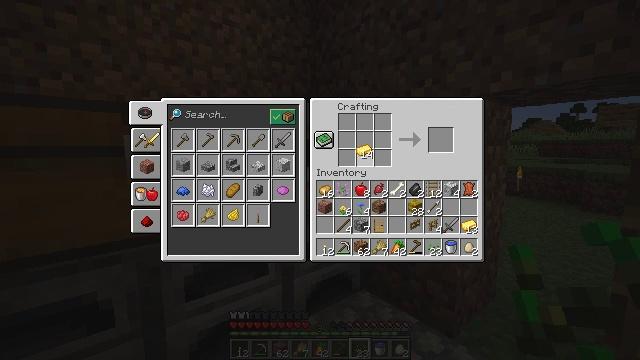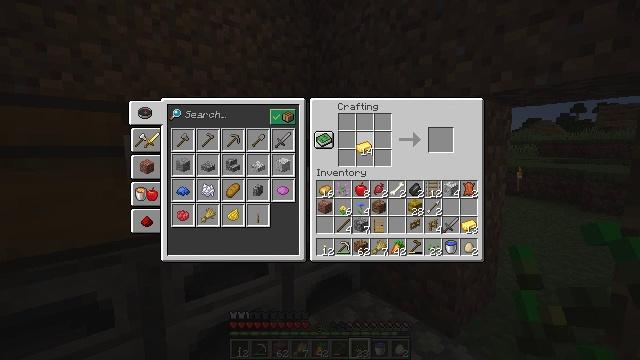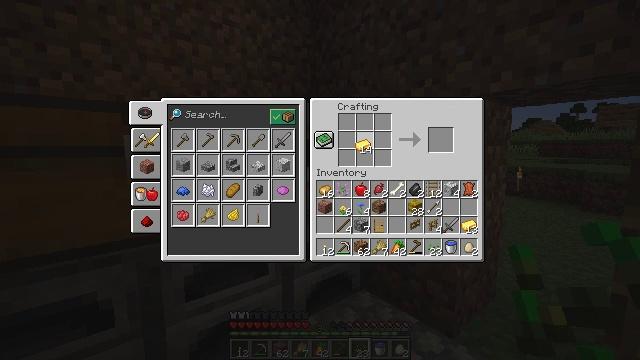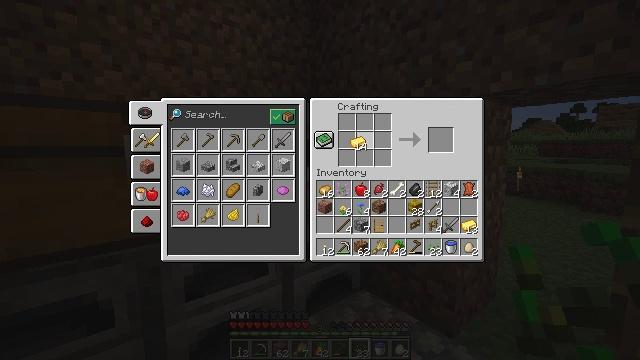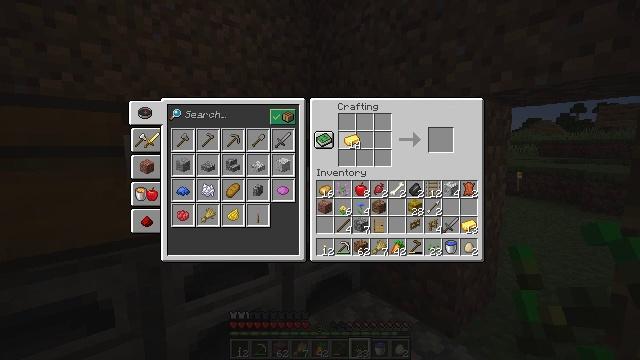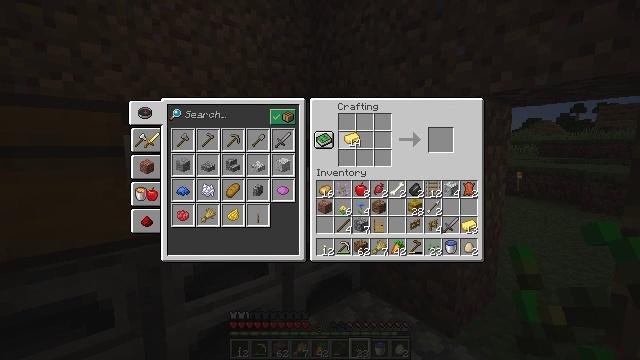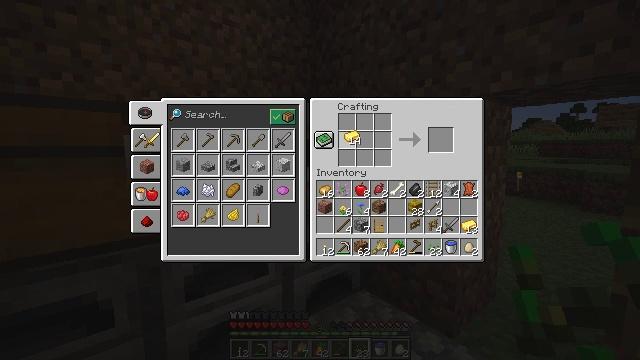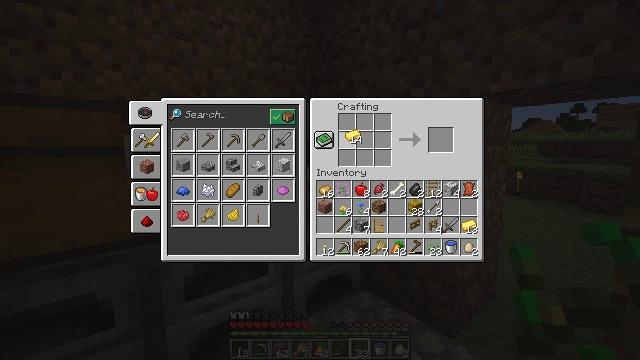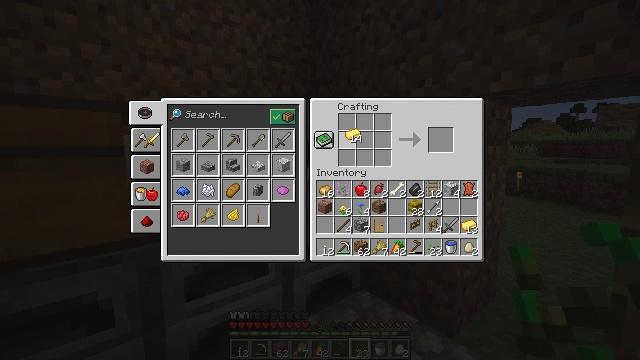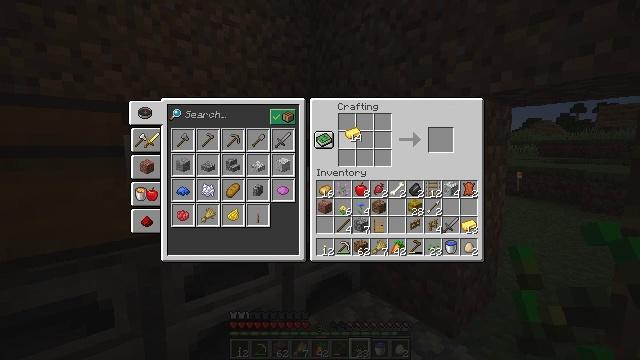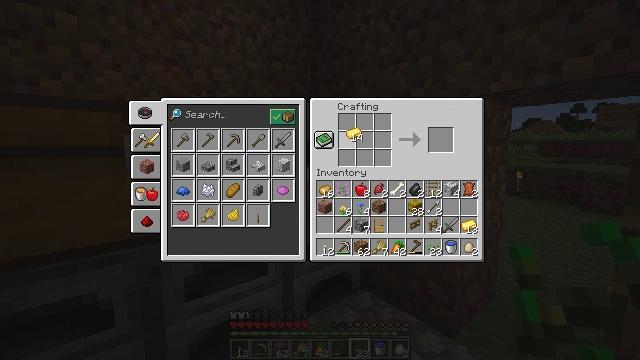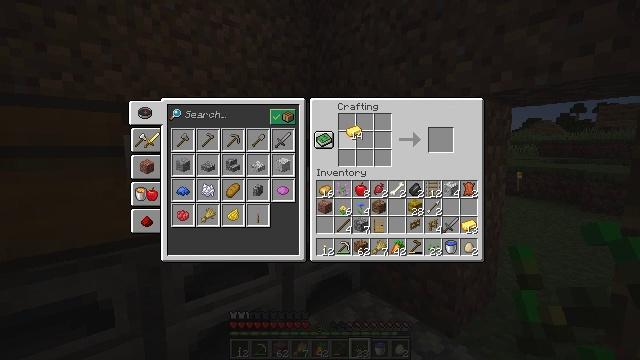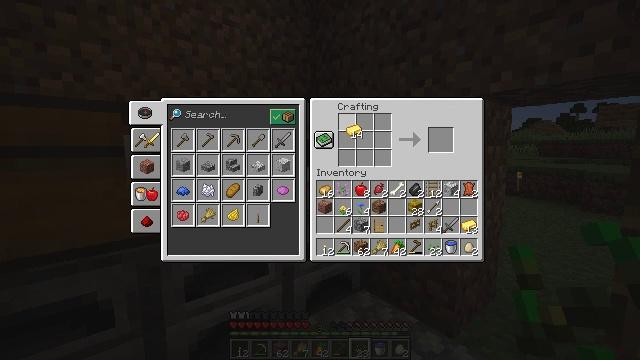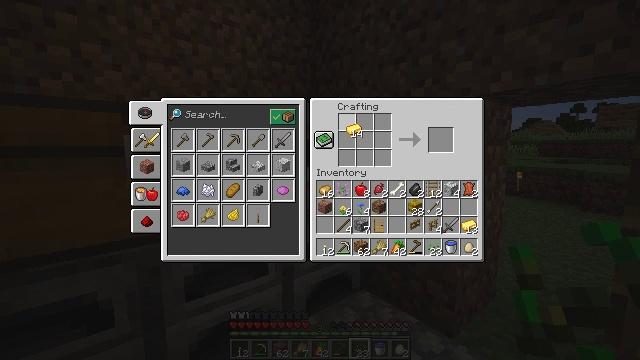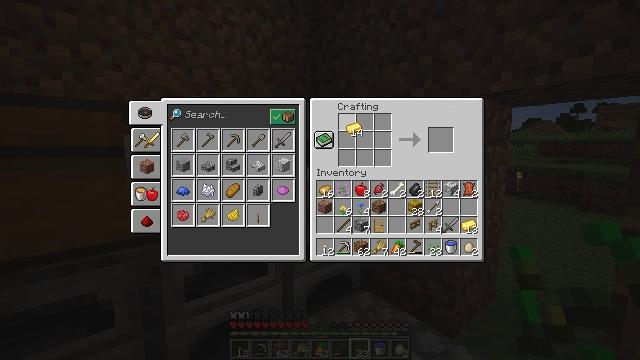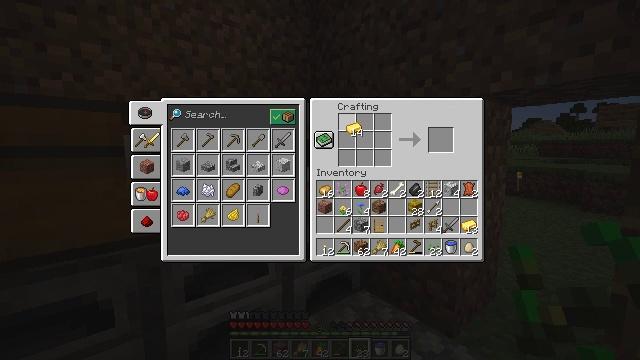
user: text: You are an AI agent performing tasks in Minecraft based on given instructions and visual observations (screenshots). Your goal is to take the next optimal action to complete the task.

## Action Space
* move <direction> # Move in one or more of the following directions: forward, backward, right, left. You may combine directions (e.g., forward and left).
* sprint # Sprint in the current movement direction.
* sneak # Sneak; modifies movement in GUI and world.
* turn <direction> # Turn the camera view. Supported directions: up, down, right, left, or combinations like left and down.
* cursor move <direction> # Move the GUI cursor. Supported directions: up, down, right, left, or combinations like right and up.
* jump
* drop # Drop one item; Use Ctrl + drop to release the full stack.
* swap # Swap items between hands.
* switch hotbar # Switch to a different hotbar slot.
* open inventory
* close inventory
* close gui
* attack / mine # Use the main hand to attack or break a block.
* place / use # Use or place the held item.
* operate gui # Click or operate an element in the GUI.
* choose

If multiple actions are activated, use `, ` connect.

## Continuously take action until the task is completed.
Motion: motion action
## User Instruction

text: Create a golden chestplate with gold ingots at the crafting table.
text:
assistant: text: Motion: no_op
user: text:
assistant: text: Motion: no_op
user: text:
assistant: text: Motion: no_op
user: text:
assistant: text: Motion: no_op
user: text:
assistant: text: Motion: no_op
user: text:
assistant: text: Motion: no_op
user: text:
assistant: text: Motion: no_op
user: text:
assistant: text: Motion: no_op
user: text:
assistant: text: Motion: no_op
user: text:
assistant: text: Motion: no_op
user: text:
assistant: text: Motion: no_op
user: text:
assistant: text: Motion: no_op
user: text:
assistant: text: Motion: no_op
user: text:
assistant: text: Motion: no_op
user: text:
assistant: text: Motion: no_op
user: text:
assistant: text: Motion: no_op
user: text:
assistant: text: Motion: no_op
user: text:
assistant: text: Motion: no_op
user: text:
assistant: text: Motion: no_op
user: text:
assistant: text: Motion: use / place
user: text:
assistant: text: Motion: use / place
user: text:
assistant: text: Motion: use / place
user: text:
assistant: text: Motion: use / place
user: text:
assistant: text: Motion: use / place
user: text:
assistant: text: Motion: use / place
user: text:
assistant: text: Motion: use / place
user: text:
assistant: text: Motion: use / place
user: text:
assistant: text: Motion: use / place
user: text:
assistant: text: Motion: use / place
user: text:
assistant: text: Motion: turn right, use / place